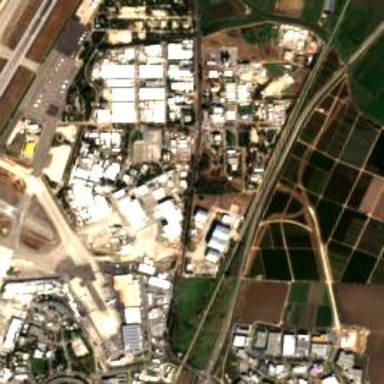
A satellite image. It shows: Aerospace industrial area enclosed by fence.